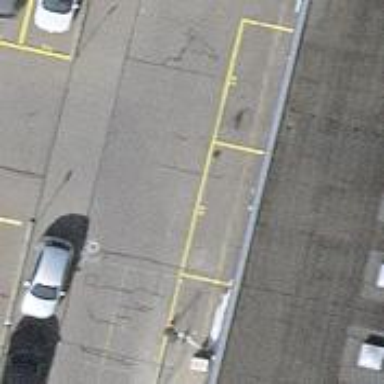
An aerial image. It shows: Asphalt parking aisle off service road.